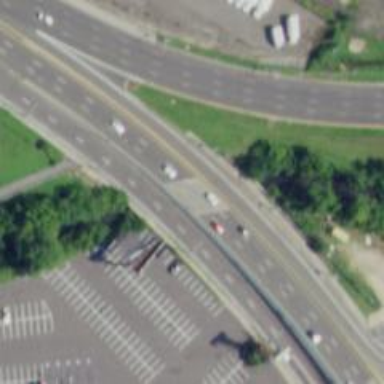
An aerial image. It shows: Trunk link highway bridge.